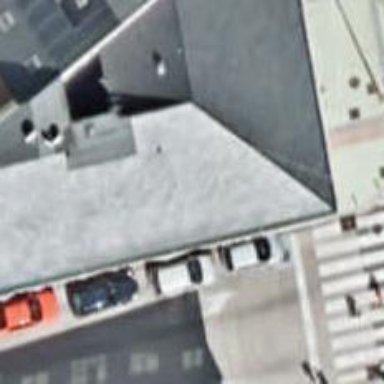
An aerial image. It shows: Restaurant.